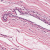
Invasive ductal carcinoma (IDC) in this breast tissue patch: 0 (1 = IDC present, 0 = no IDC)